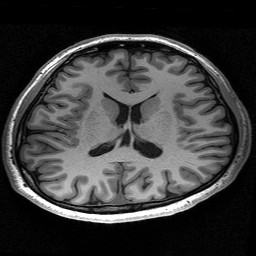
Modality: T1w
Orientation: coronal
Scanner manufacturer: siemens
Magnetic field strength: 3 T
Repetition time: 2.53 s
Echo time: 0.00267 s